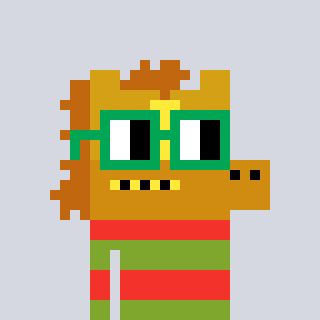
a pixel art character with square green glasses, a yellow horse-shaped head and a slimegreen-colored body on a cool background